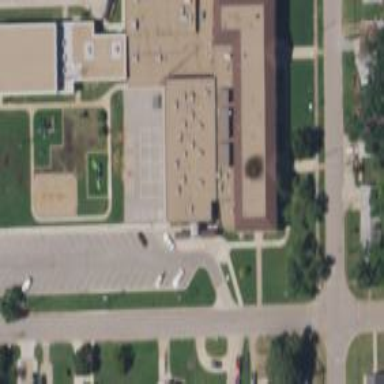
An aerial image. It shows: Yellow school building with flat roof.